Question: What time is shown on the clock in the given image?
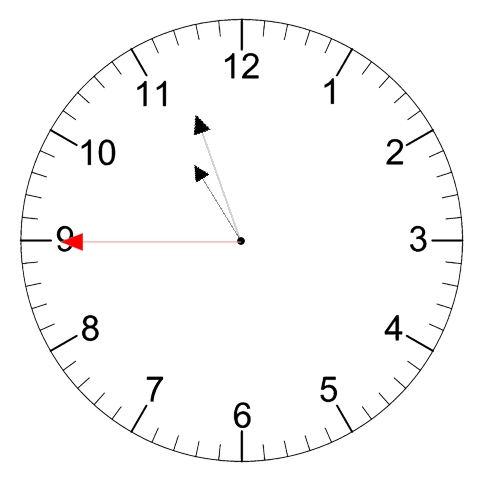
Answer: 10:56:45